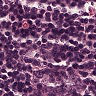
Metastatic tissue present: no